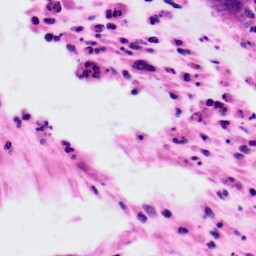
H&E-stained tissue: Colon